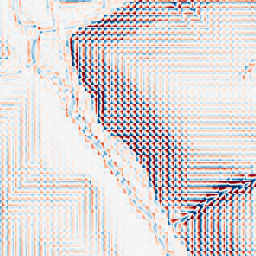
Category: wavelet
Decomposition family: wavelet_biorthogonal
Decomposition parameters: wavelet: bior1.3
level: 3
Upsampling method: bilinear
Upsampling parameters: scale: 2
Upsampling scale: 2